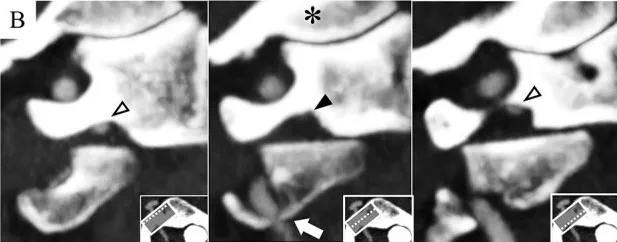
Axial.
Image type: radiology (ct)